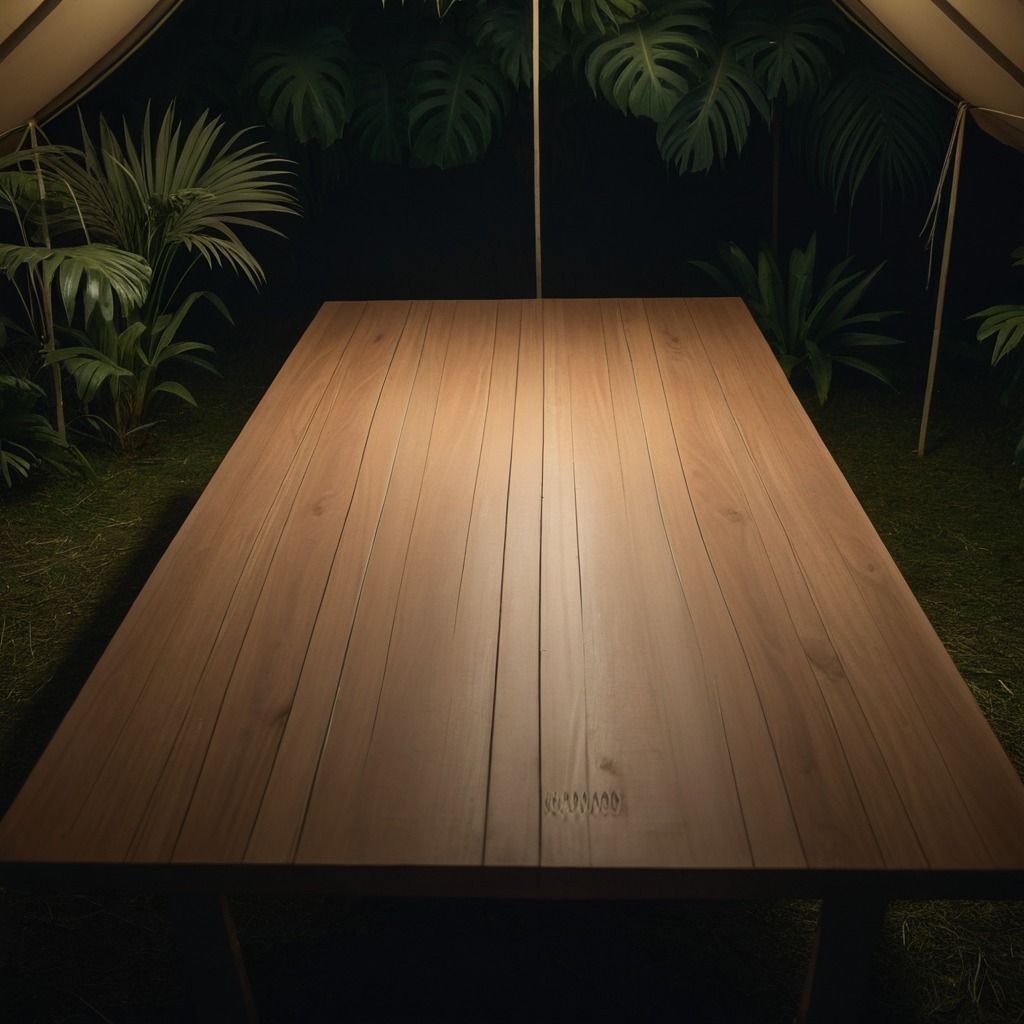
A coiled metal spring lies on the wooden table.